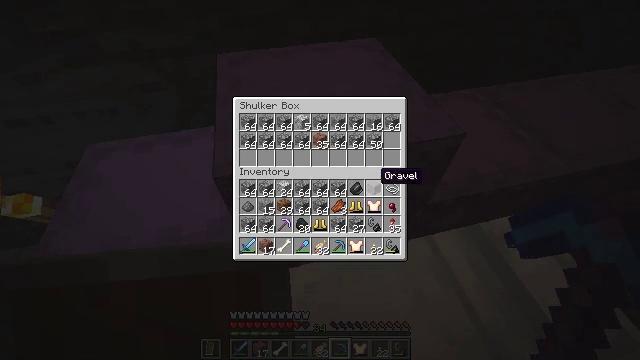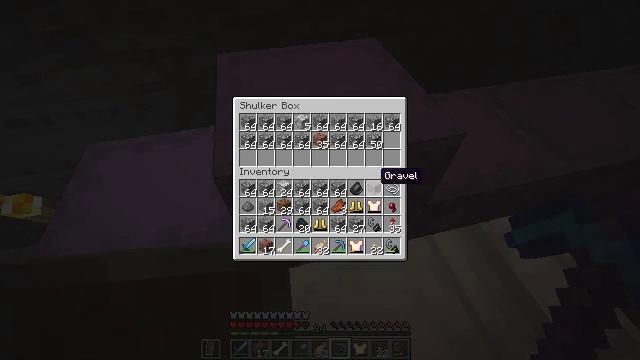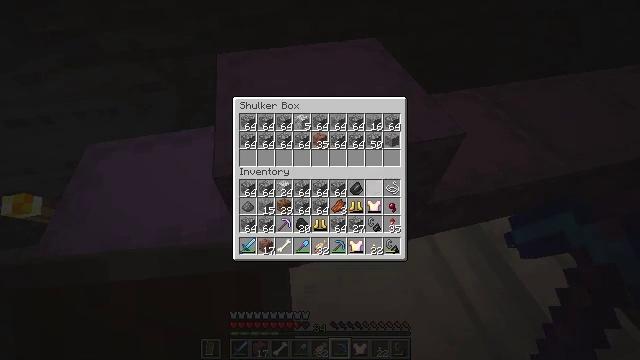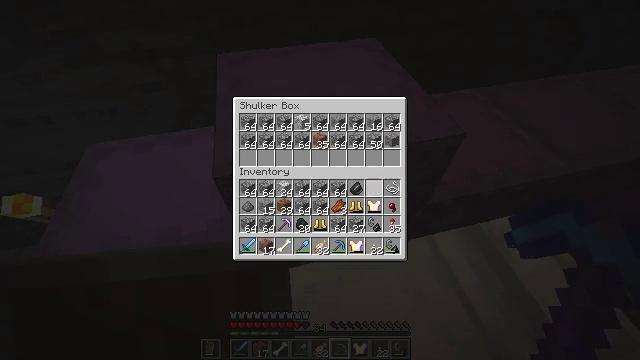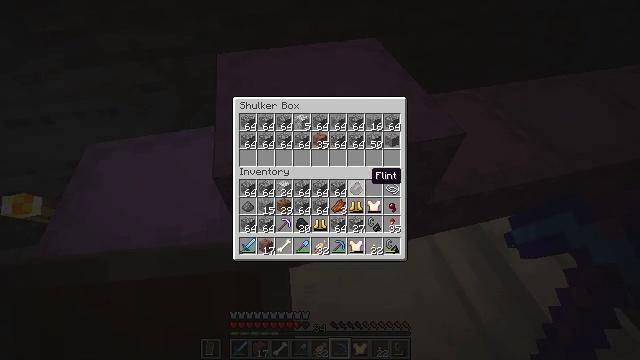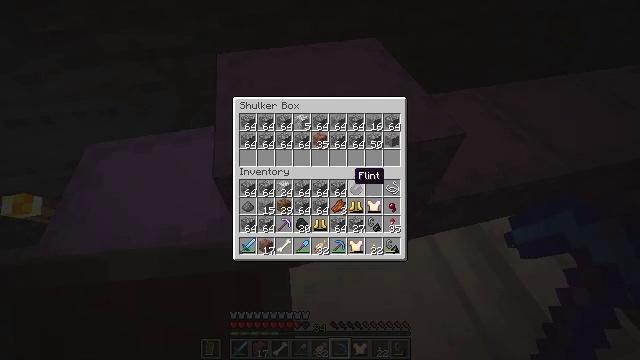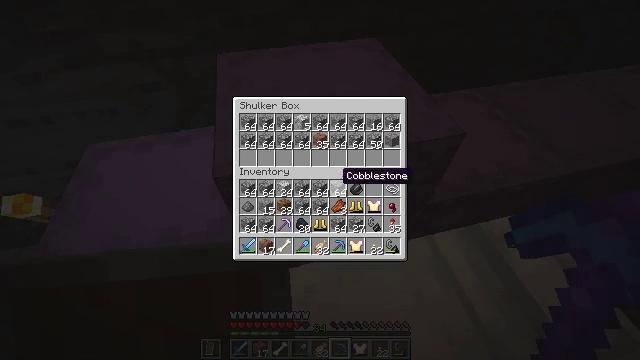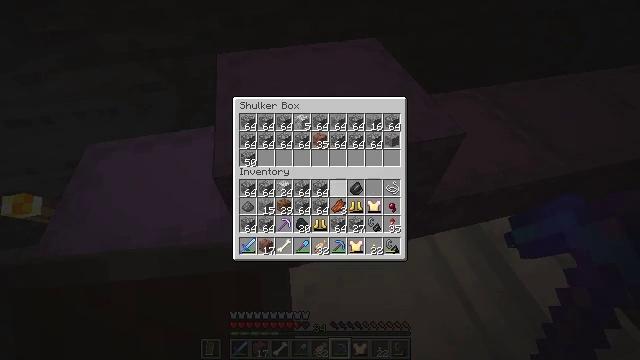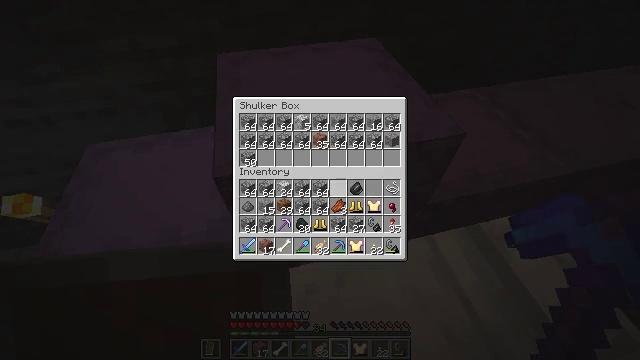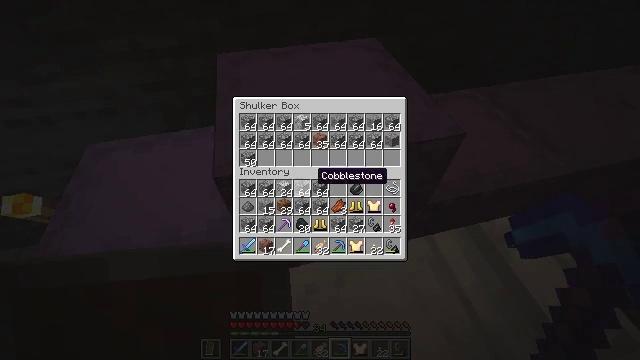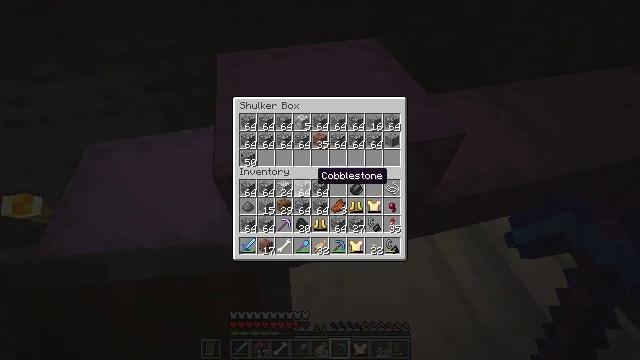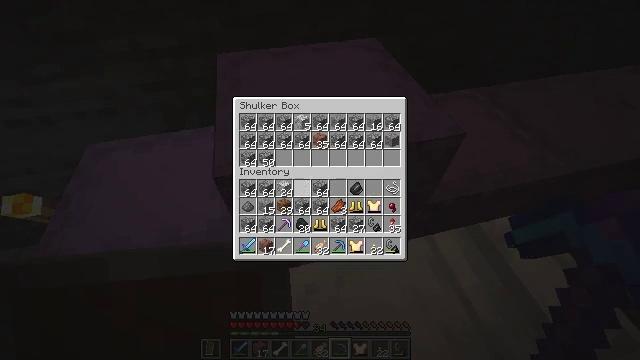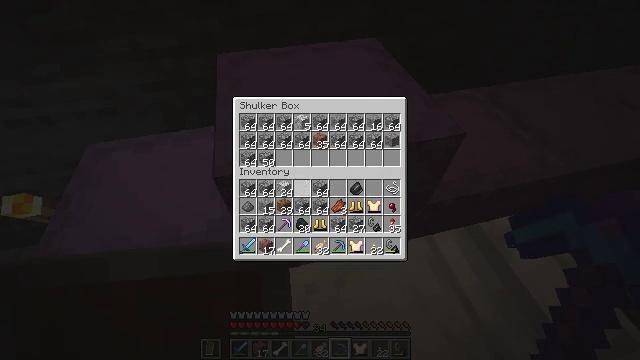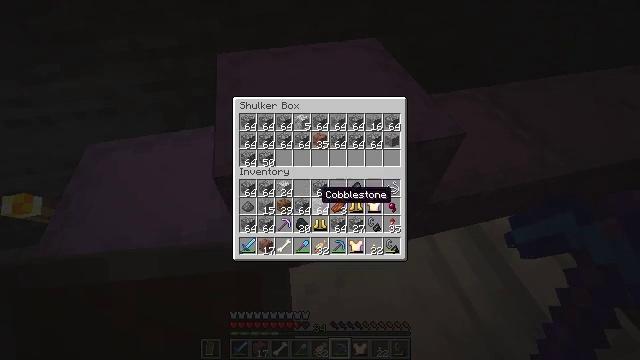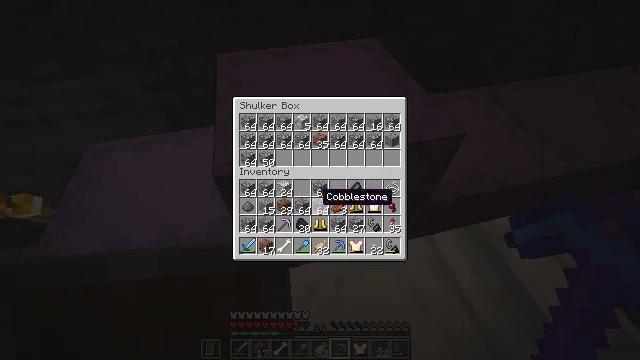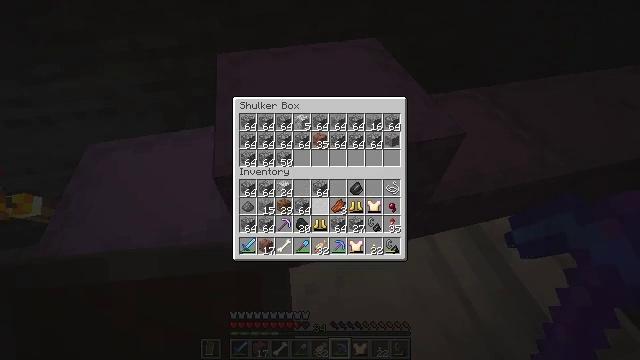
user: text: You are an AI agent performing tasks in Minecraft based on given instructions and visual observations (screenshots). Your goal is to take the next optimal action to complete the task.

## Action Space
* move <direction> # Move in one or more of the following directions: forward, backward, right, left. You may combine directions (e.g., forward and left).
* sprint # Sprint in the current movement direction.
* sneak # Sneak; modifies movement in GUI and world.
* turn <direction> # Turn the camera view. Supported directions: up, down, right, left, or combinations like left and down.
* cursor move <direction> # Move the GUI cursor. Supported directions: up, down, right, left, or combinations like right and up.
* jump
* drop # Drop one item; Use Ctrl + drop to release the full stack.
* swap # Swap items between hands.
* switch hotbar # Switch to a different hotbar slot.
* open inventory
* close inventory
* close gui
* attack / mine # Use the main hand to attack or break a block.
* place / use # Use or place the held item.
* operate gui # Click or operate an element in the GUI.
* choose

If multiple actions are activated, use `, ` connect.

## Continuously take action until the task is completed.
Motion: motion action
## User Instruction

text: Remove a golden chestplate from the inventory.
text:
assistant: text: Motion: sneak
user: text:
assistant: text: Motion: sneak, choose
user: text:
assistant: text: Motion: sneak
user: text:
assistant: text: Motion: sneak, cursor move left
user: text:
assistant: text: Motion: sneak, cursor move left
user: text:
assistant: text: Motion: sneak, cursor move left
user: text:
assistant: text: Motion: sneak, choose
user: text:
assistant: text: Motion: sneak, choose
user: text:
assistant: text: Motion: sneak, cursor move left
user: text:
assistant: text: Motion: sneak
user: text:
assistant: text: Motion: sneak, choose
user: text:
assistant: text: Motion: sneak, choose
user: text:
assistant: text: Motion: sneak, cursor move down
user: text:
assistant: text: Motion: sneak
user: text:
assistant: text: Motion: sneak, choose
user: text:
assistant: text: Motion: sneak
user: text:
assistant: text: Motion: sneak
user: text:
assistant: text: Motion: sneak, cursor move up
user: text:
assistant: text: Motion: sneak, choose
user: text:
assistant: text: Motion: sneak, choose
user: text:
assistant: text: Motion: sneak
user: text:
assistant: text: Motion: sneak
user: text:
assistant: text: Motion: sneak, choose
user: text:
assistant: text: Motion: sneak, choose
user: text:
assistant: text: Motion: sneak, cursor move left and up
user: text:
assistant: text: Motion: sneak
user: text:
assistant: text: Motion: sneak, choose
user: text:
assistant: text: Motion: sneak, cursor move left, choose
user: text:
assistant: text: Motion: sneak, cursor move left
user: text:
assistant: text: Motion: sneak, choose